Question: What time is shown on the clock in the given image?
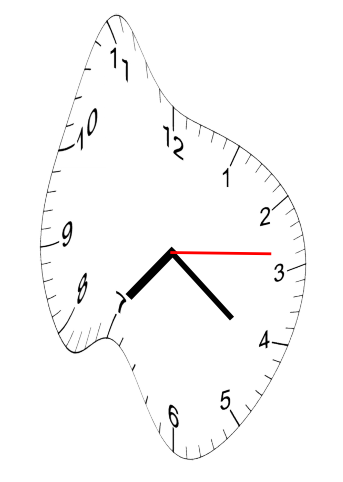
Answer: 07:21:14